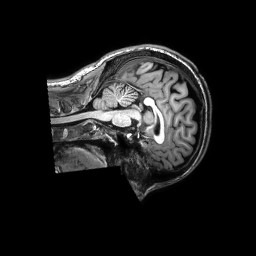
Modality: T1w
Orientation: sagittal
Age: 29
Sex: female
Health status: healthy
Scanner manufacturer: philips
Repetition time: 0.009 s
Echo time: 0.004 s